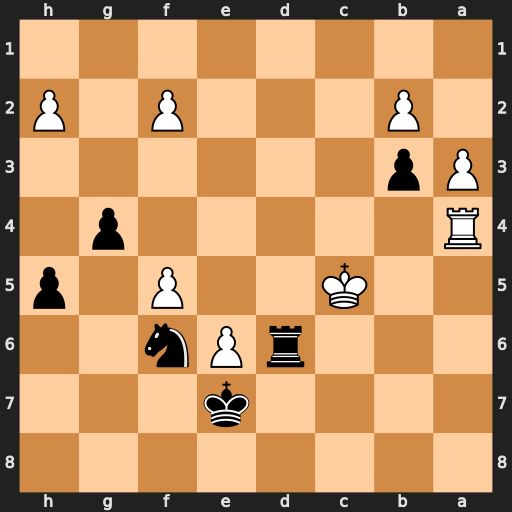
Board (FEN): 8/4k3/3rPn2/2K2P1p/R5p1/Pp6/1P3P1P/8
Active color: b
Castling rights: -
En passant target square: -
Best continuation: Rd5+ Kc4 Rxf5